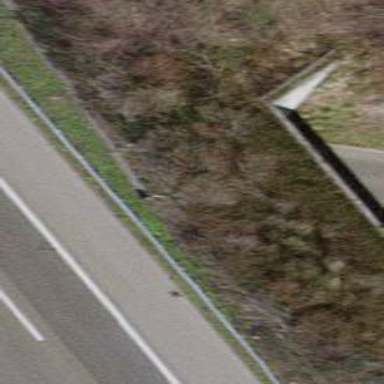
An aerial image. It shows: Wildlife crossing in the woodland.